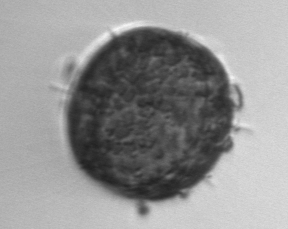
Label: Thalassiosira